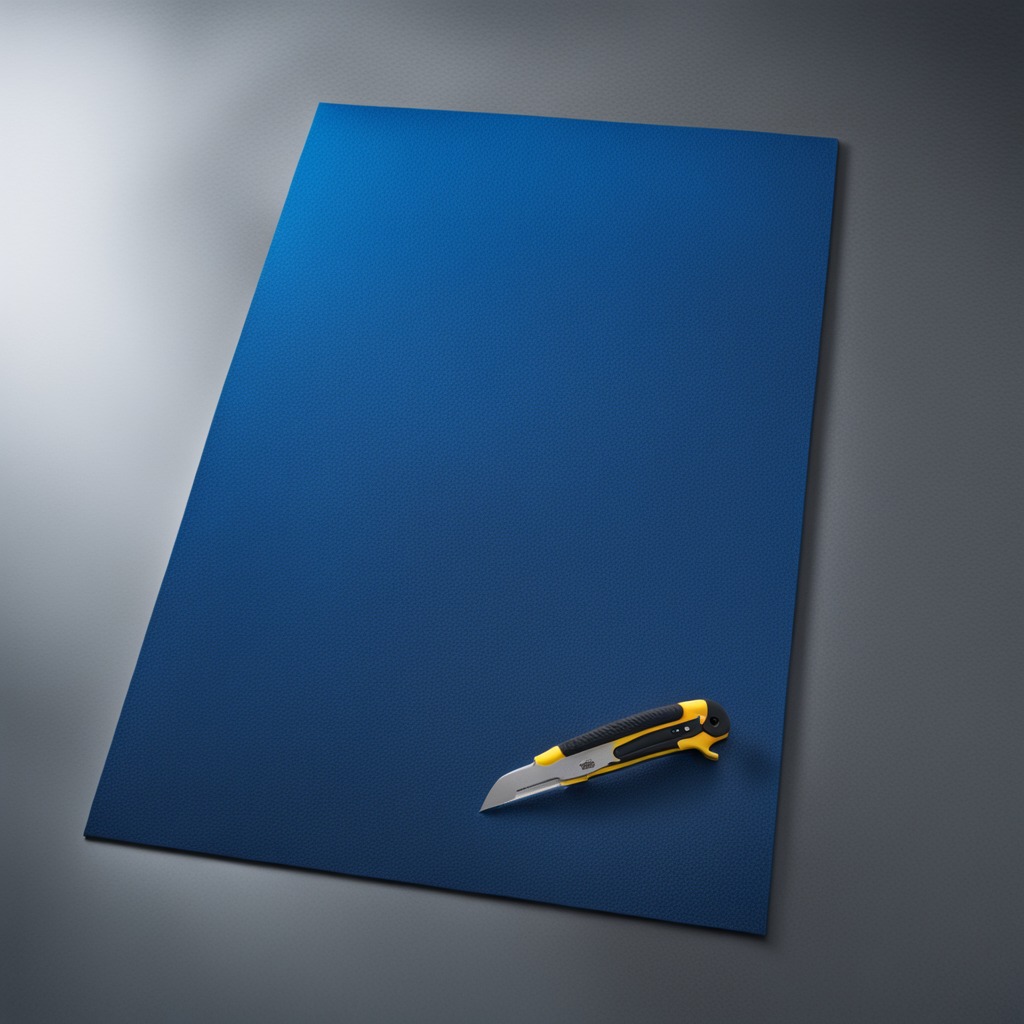
A utility knife lying on the clean granite tabletop